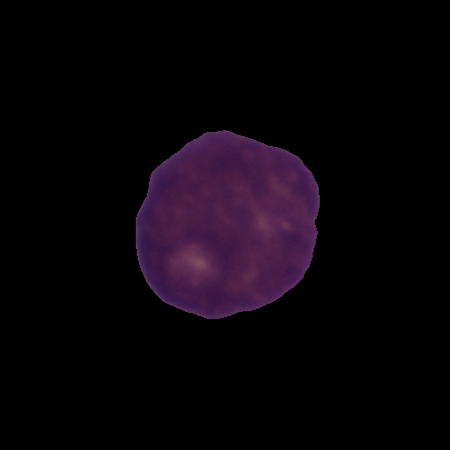
Label: healthy